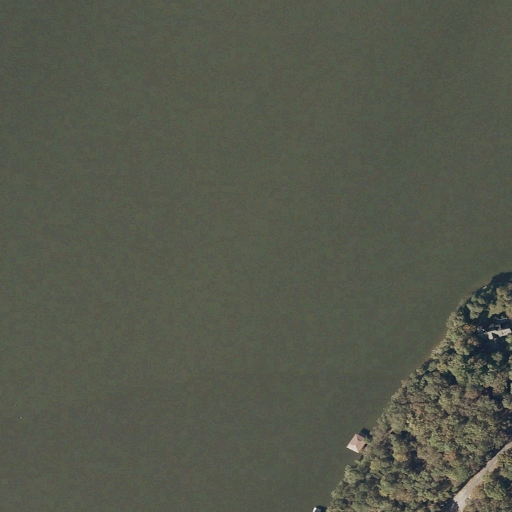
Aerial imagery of island in Alabama named Merkl Island containing open water, deciduous forest, open development, evergreen forest, and shrub